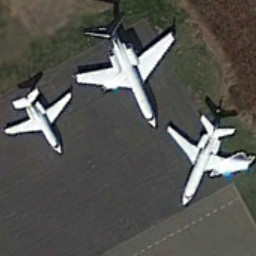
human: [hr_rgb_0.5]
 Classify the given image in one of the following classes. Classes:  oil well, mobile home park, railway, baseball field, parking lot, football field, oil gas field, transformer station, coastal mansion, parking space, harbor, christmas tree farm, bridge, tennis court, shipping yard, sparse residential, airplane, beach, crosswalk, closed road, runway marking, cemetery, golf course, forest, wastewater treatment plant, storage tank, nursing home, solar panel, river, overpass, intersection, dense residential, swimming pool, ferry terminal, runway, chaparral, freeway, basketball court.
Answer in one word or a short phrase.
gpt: airplane